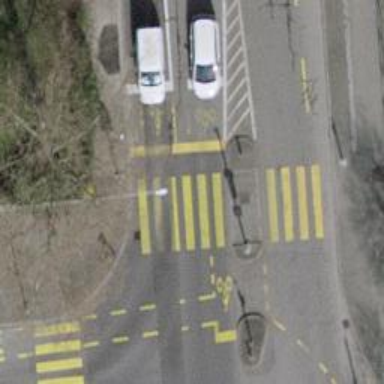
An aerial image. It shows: Tertiary road with asphalt surface and cycle lane.